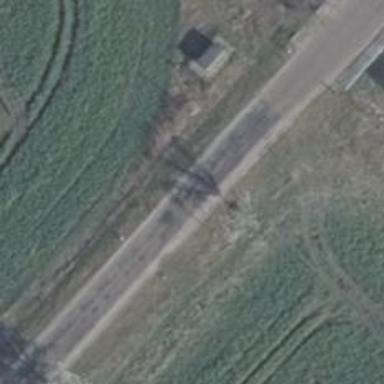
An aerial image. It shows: Tertiary road with asphalt surface.